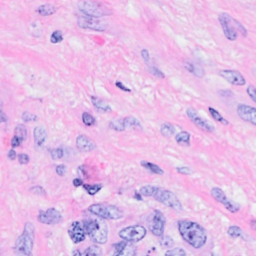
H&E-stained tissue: Breast